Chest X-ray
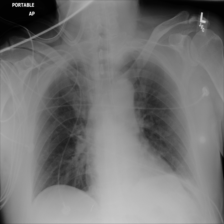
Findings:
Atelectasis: negative
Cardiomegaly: negative
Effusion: negative
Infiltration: negative
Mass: negative
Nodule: negative
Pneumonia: negative
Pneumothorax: negative
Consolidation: negative
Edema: negative
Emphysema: negative
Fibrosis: negative
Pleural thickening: negative
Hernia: negative